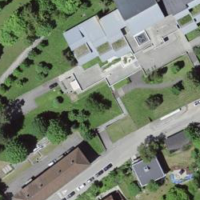
EUNIS habitat code: 55
Species observed at this site:
Silybum marianum
Portulaca oleracea